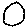
Label: circle